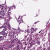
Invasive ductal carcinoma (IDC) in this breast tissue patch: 1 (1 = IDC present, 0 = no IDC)